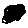
Label: bird